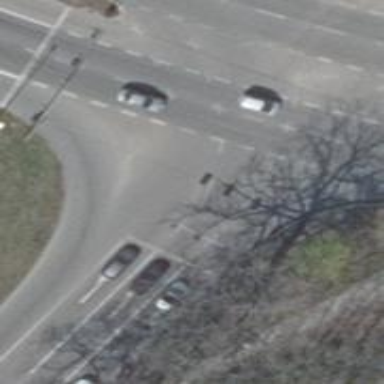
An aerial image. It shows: Road with traffic signals for signaling.